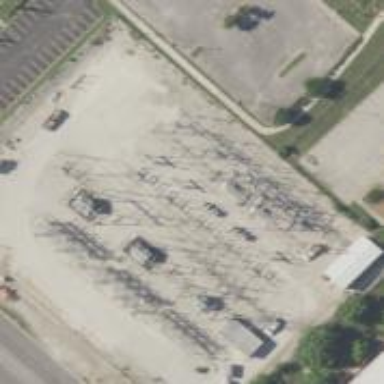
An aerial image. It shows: Switch used for power control.